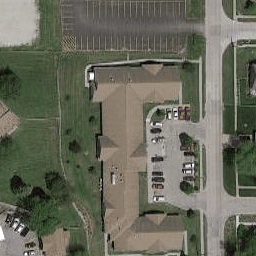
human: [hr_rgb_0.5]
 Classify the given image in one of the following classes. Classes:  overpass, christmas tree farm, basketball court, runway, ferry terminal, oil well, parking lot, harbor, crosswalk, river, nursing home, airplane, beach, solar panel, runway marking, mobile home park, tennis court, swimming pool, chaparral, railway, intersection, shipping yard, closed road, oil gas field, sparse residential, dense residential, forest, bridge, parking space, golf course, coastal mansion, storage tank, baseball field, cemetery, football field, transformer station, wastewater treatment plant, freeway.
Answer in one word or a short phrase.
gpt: nursing home